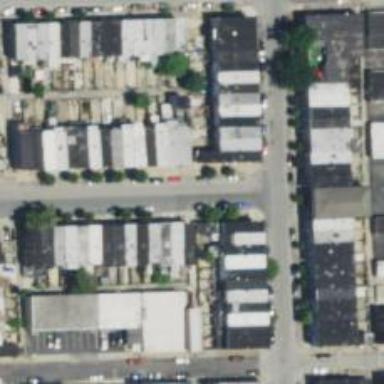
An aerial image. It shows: Alley classified as service road.